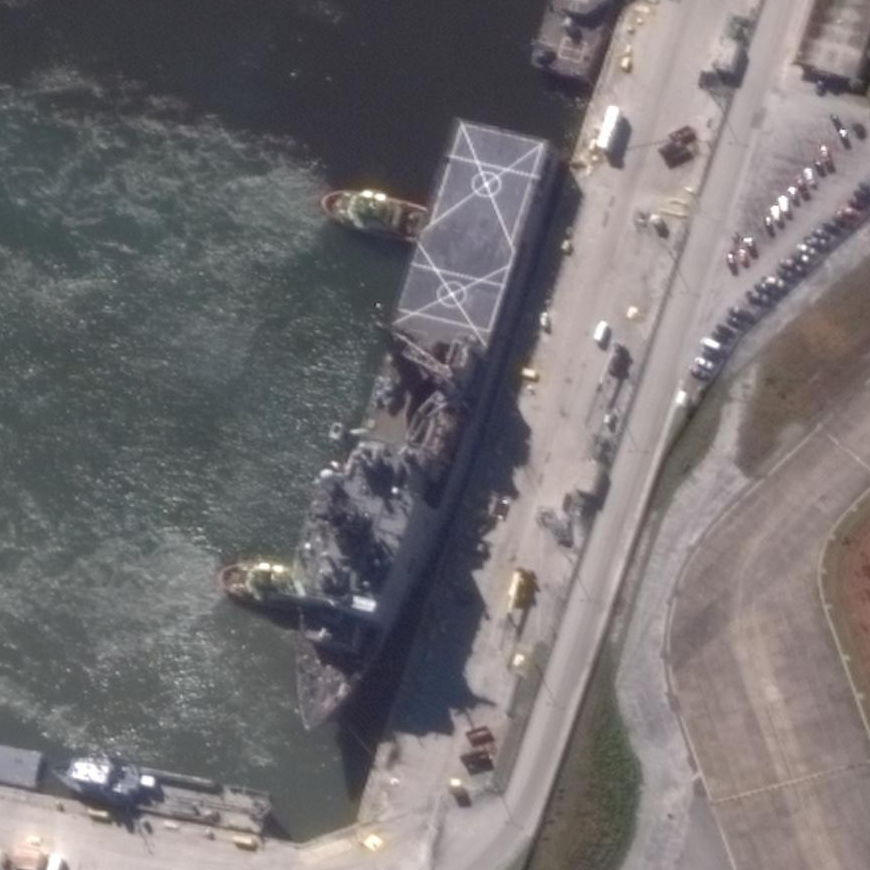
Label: Whitby_Island-class_dock_landing_ship